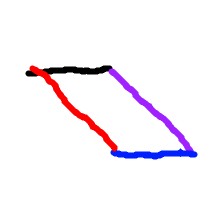
Shape: parallelogram